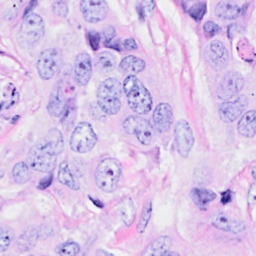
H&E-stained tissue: Breast